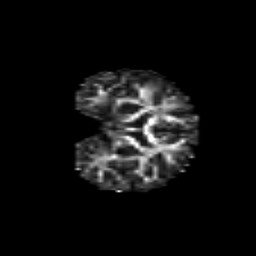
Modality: FA
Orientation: coronal
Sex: female
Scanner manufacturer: siemens
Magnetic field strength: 3 T
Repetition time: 5 s
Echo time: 0.071 s